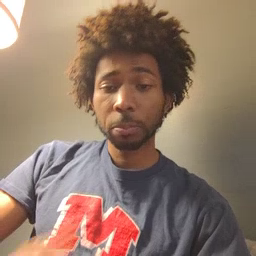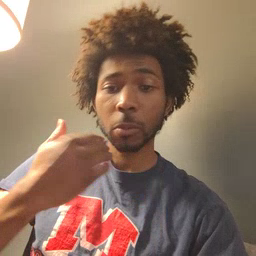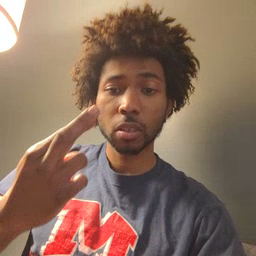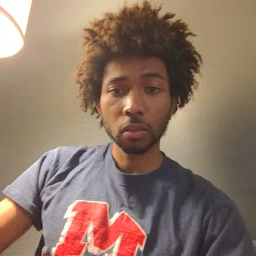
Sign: beside